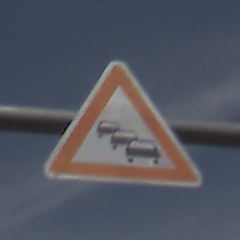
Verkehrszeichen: Stau
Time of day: Midday
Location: Outdoor (Nature)
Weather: PartlyCloudy
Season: NotSpecified
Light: Natural